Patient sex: F
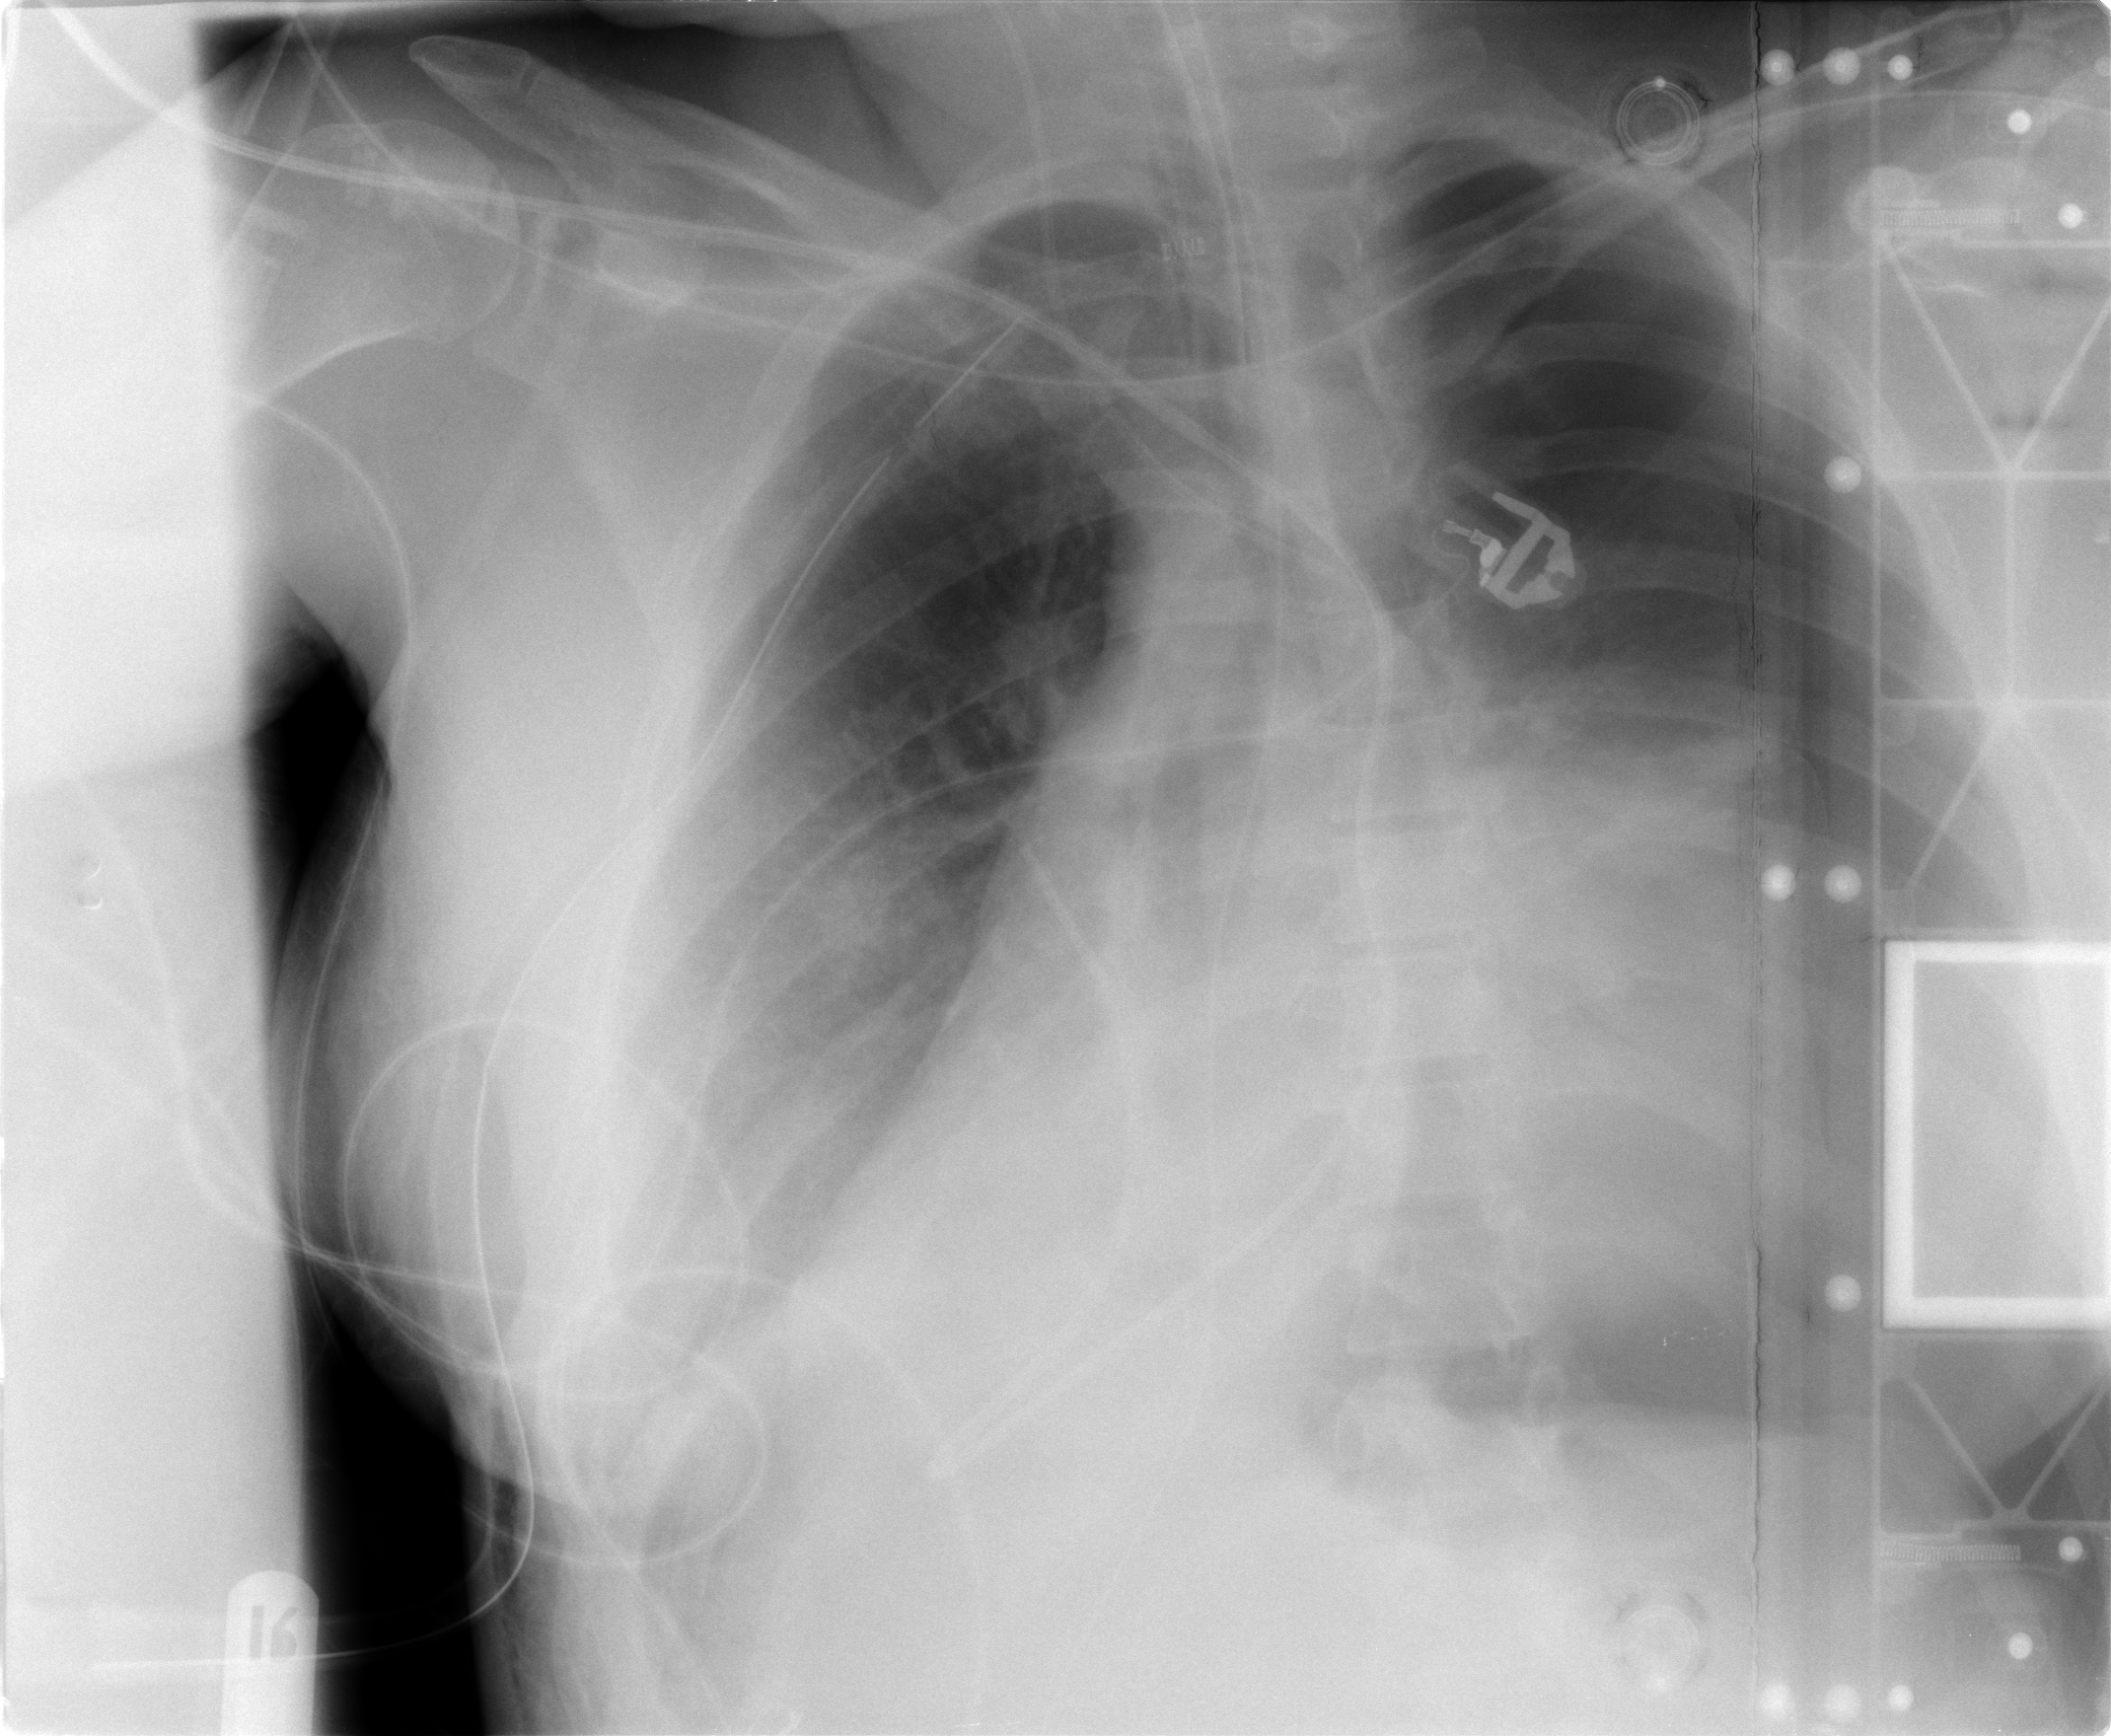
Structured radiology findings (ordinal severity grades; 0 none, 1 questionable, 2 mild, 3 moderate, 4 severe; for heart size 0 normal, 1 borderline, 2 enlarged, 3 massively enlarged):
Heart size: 0
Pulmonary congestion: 0
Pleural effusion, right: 0
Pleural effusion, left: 2
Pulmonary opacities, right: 3
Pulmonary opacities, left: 2
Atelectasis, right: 3
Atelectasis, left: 2